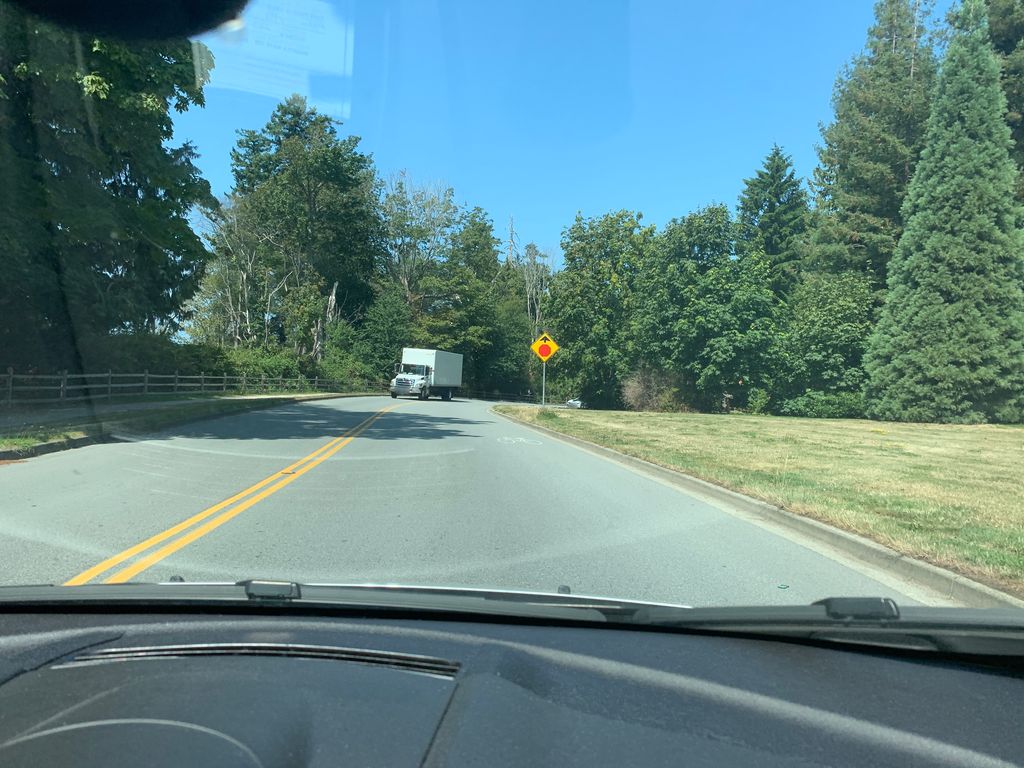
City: vancouver